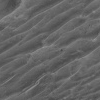
Atmospheric dust classification: not_dusty